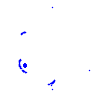
Particle: kaon